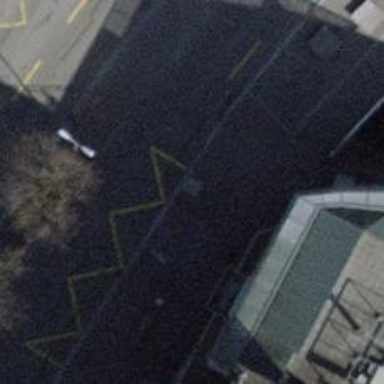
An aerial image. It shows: Bus stop with platform for public transport.